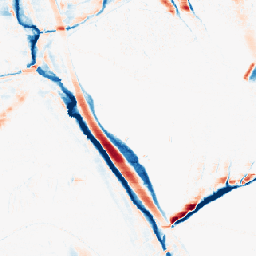
Category: morphological
Decomposition family: morphological_ellipse
Decomposition parameters: operation: average
width: 5
height: 20
Upsampling method: area
Upsampling parameters: scale: 8
Upsampling scale: 8